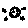
Label: moon